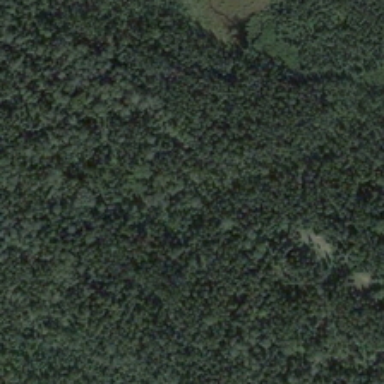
Many green trees form a piece of forest .